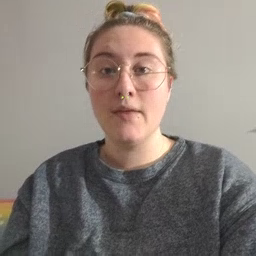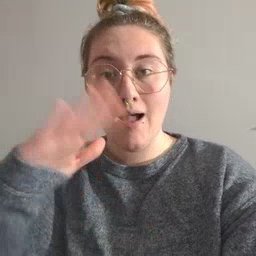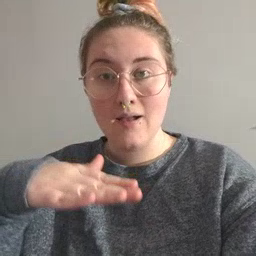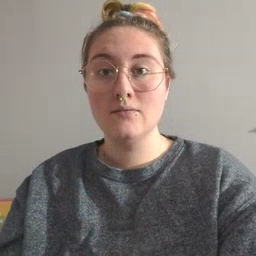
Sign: on